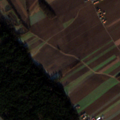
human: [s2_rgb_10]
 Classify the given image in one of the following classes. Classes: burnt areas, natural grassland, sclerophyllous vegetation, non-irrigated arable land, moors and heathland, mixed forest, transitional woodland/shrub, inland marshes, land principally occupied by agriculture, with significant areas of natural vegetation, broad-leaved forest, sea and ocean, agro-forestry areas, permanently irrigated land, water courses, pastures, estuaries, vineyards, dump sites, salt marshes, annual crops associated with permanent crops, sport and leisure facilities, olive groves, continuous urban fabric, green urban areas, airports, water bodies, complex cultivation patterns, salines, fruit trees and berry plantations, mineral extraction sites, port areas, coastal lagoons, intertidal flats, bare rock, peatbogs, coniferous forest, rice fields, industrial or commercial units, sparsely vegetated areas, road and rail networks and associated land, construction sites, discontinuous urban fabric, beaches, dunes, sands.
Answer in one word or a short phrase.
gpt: discontinuous urban fabric, non-irrigated arable land, coniferous forest